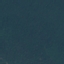
Land use / land cover class: Forest